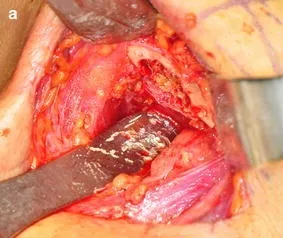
Intra-operative views. A; The yellow colored semi-solid materials were filled with a bone marrow cavity.
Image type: medical_photograph (other_medical_photograph)